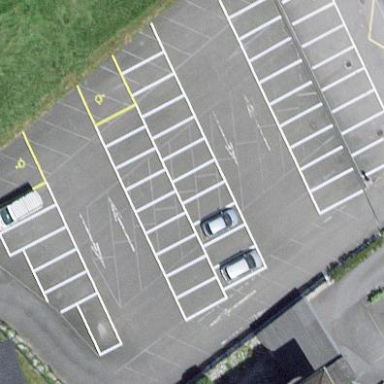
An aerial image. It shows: Parking area with surface.